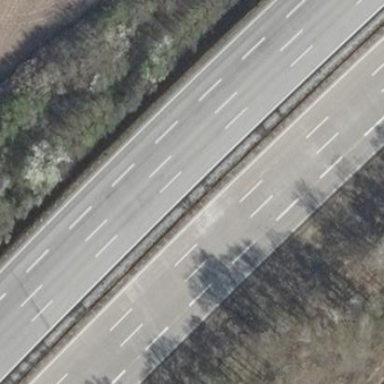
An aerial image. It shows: It's motorway area.